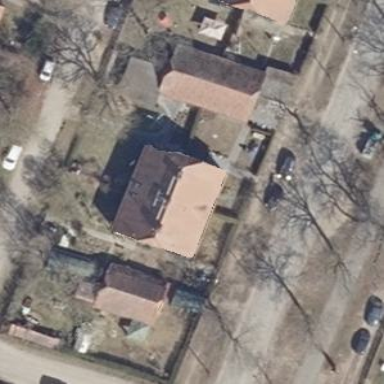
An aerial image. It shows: Simple and straightforward house.